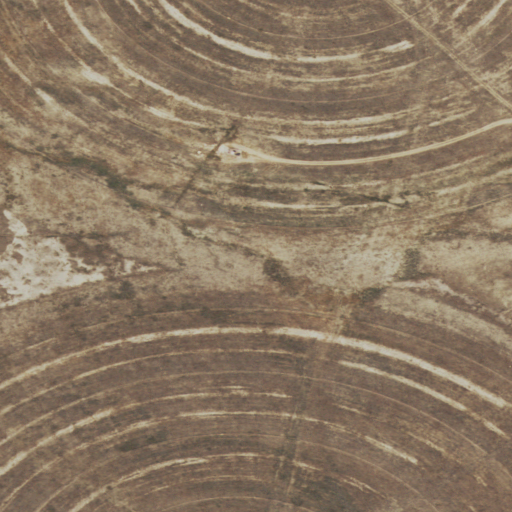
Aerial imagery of plain(s) in Wyoming named Bowman Flat containing grassland, herbaceous wetlands, shrub, and open development